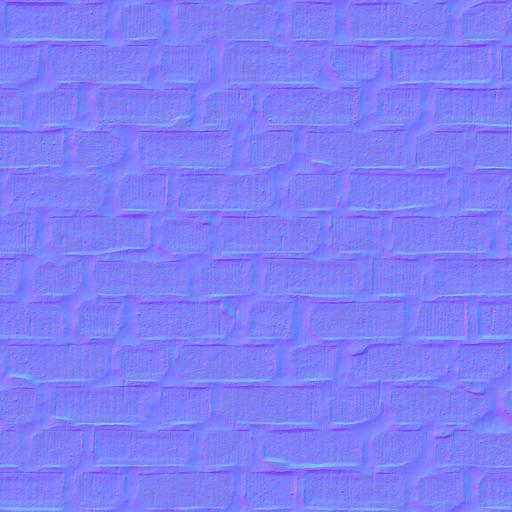
brick bricks clean green light painted smooth wall